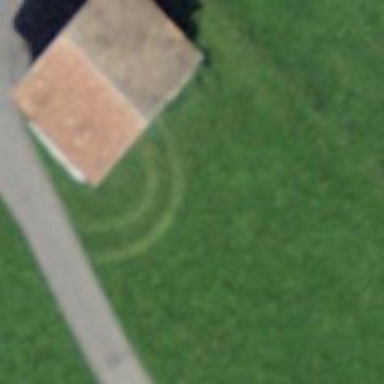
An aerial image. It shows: Shed.